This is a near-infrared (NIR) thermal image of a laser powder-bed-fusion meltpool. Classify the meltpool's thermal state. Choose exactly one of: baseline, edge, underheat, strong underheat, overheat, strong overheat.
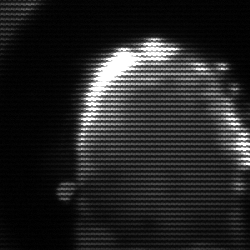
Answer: baseline